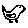
Label: bird